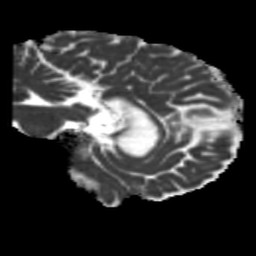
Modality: MD
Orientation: sagittal
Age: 61
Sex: male
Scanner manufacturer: siemens
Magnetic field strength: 3 T
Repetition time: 5.25 s
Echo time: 0.08 s